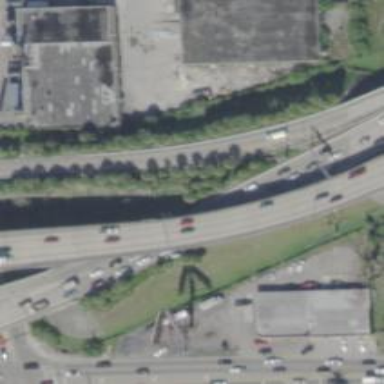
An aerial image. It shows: Motorway junction.